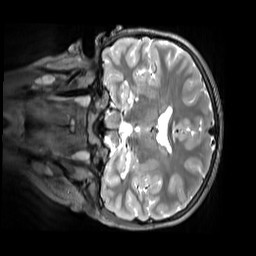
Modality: T2w
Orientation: coronal
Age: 12
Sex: female
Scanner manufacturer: siemens
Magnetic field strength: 3 T
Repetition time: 3.2 s
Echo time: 0.408 s